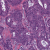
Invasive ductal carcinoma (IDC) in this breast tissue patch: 1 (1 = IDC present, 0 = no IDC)